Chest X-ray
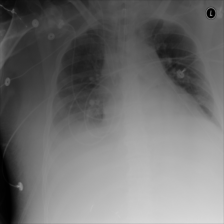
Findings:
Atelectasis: negative
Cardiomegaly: negative
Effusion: positive
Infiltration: negative
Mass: negative
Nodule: negative
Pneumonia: negative
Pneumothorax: negative
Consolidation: negative
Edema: negative
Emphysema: negative
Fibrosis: negative
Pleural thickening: negative
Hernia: negative